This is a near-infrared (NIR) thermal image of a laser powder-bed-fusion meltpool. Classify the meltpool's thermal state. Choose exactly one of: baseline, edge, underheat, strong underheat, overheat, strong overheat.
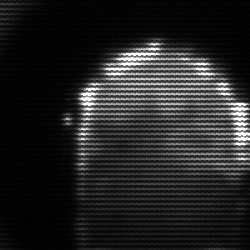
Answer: baseline